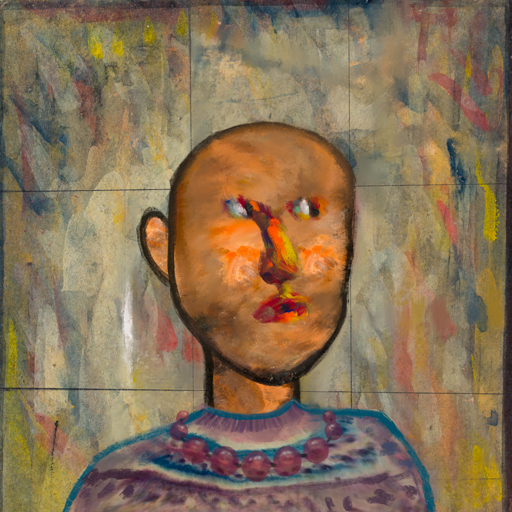
Background: GypsyMother, Head And Neck Side: Gypsy_Queen, Face Side: An_Impression, Bust: HillGirl, Hair Side: Blank, Head Accessory: Blank, Second Necklace: Blank, Necklace: Irani_2, Baby: Blank